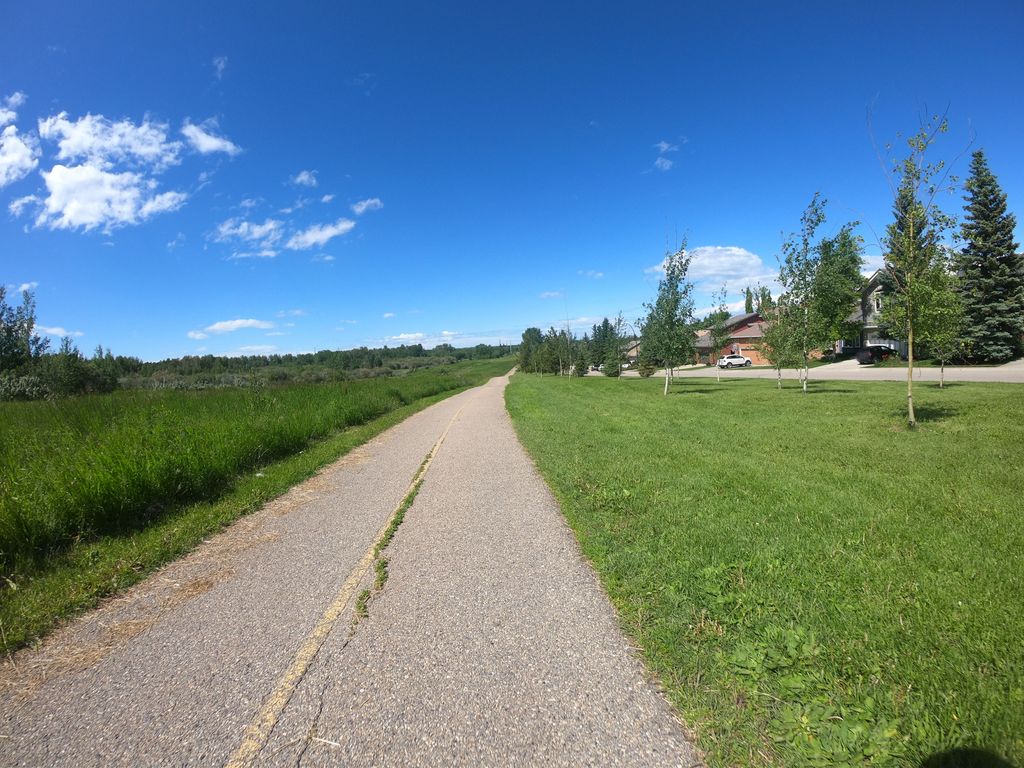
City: calgary